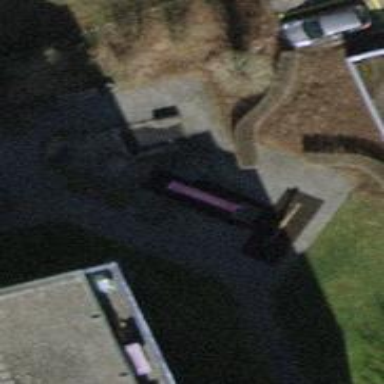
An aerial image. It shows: Playground with slide.